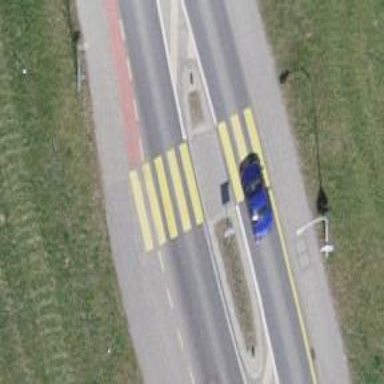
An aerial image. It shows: Marked zebra crossing with island in the middle.